Interaction volume radius: 5 \u00c5
Interaction volume height: 25 \u00c5
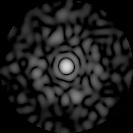
Disorder parameter: 0.862